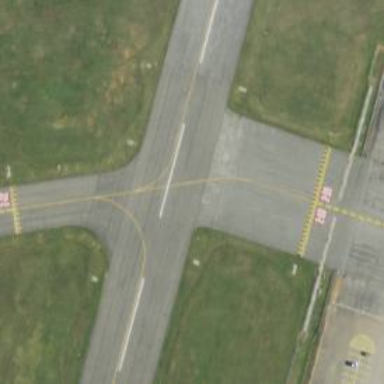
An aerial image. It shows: View of taxiway at the airport.